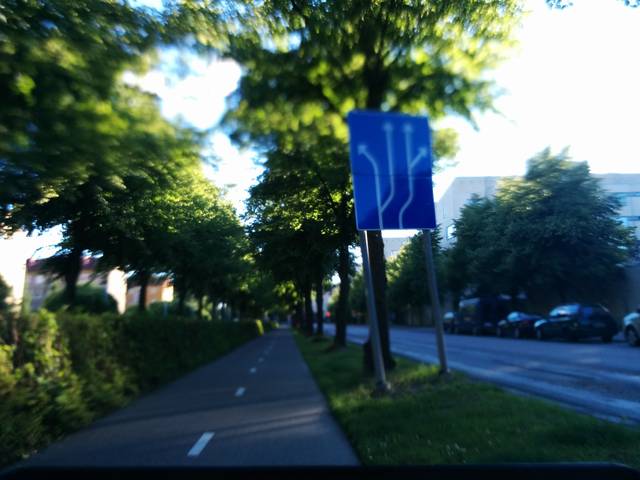
Region: Finland
Coordinates: 60.215, 24.963